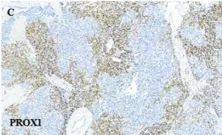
(B-F) Immunohistochemical staining was positive for D2-40, PROX-1, LYVE-1, CD31 and CD34, respectively.
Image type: pathology (immunostaining)